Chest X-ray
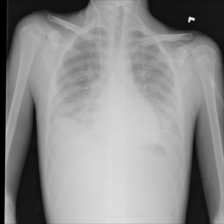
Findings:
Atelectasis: negative
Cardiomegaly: negative
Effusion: positive
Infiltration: positive
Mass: negative
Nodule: negative
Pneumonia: negative
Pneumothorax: negative
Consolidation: negative
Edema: negative
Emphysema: negative
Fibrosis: negative
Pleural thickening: negative
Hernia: negative